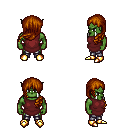
a pixel art fantasy rpg character, male body template, orc, green skin, maroon tunic, metal pants, brunette left-swept hairstyle, gold boots, four views (front, back, left, right), 2x2 character sprite sheet, small pixel art, hard edges, no anti-aliasing